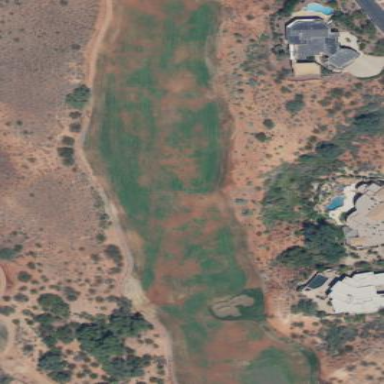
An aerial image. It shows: Grassy area designated as golf fairway.